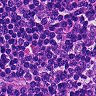
Metastatic tissue present: no